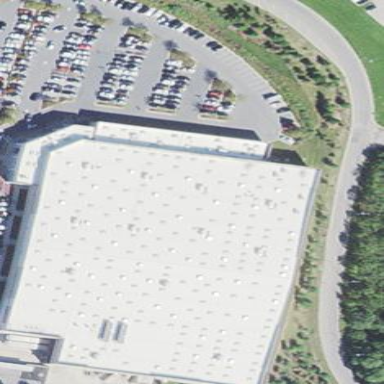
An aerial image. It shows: Retail building that houses wholesale shop.